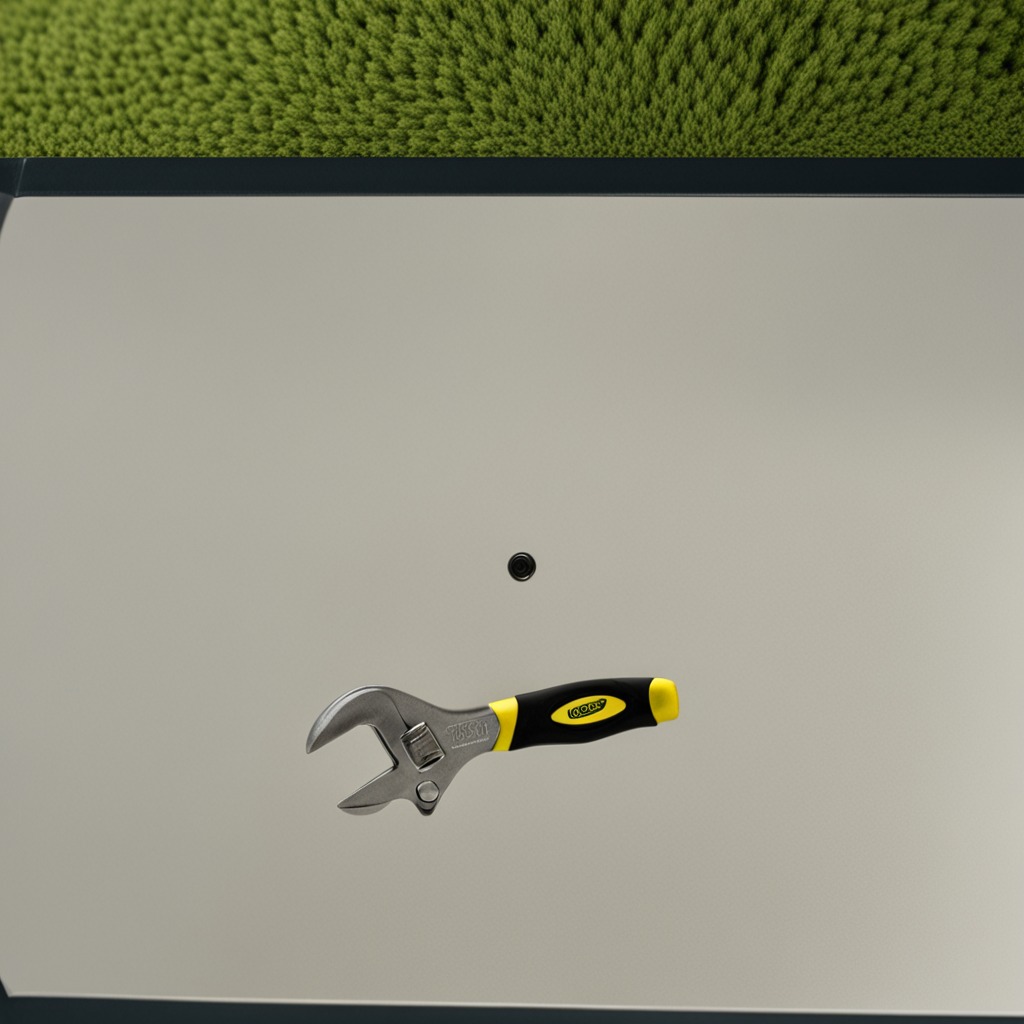
An wrench lies on the table.